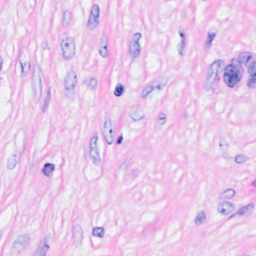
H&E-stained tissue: Breast